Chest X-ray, AP view. Patient: 24 years old, sex M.
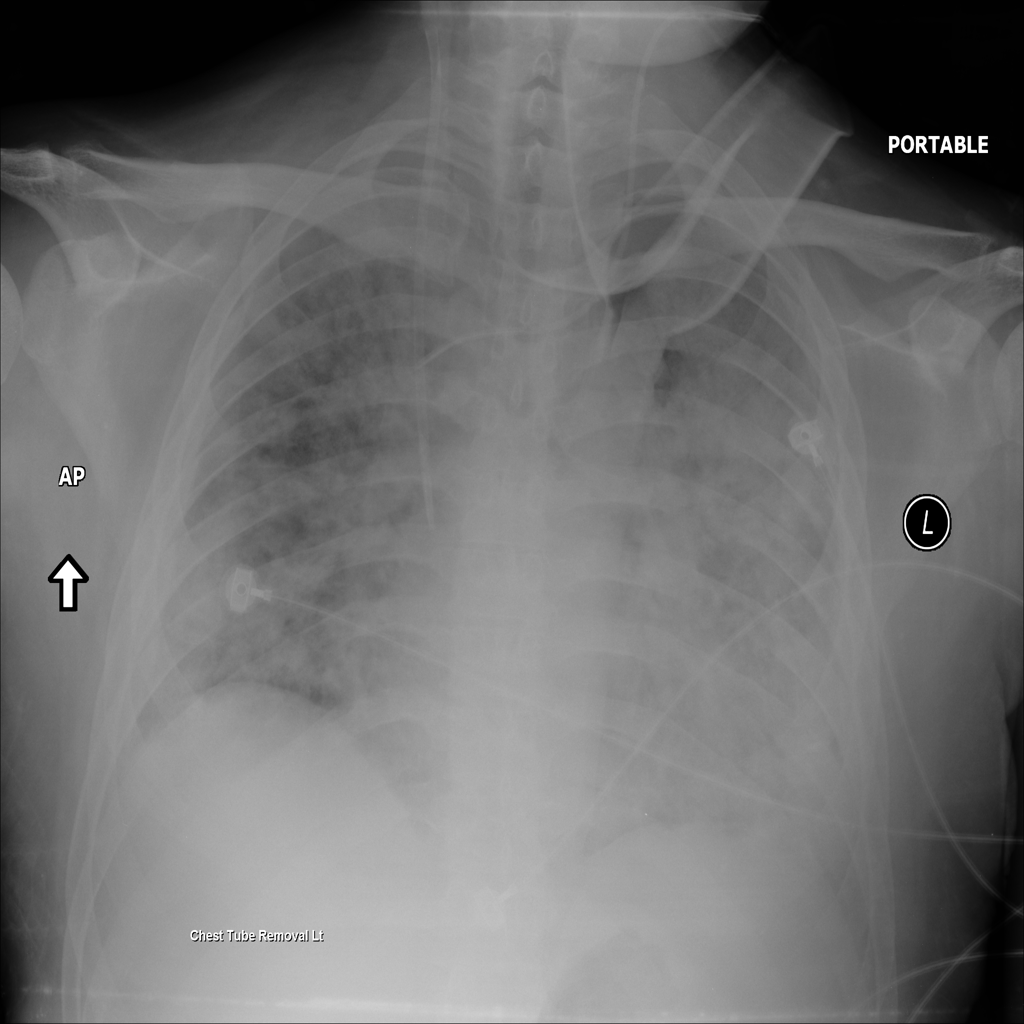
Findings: Infiltration, Pneumothorax